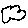
Label: cloud